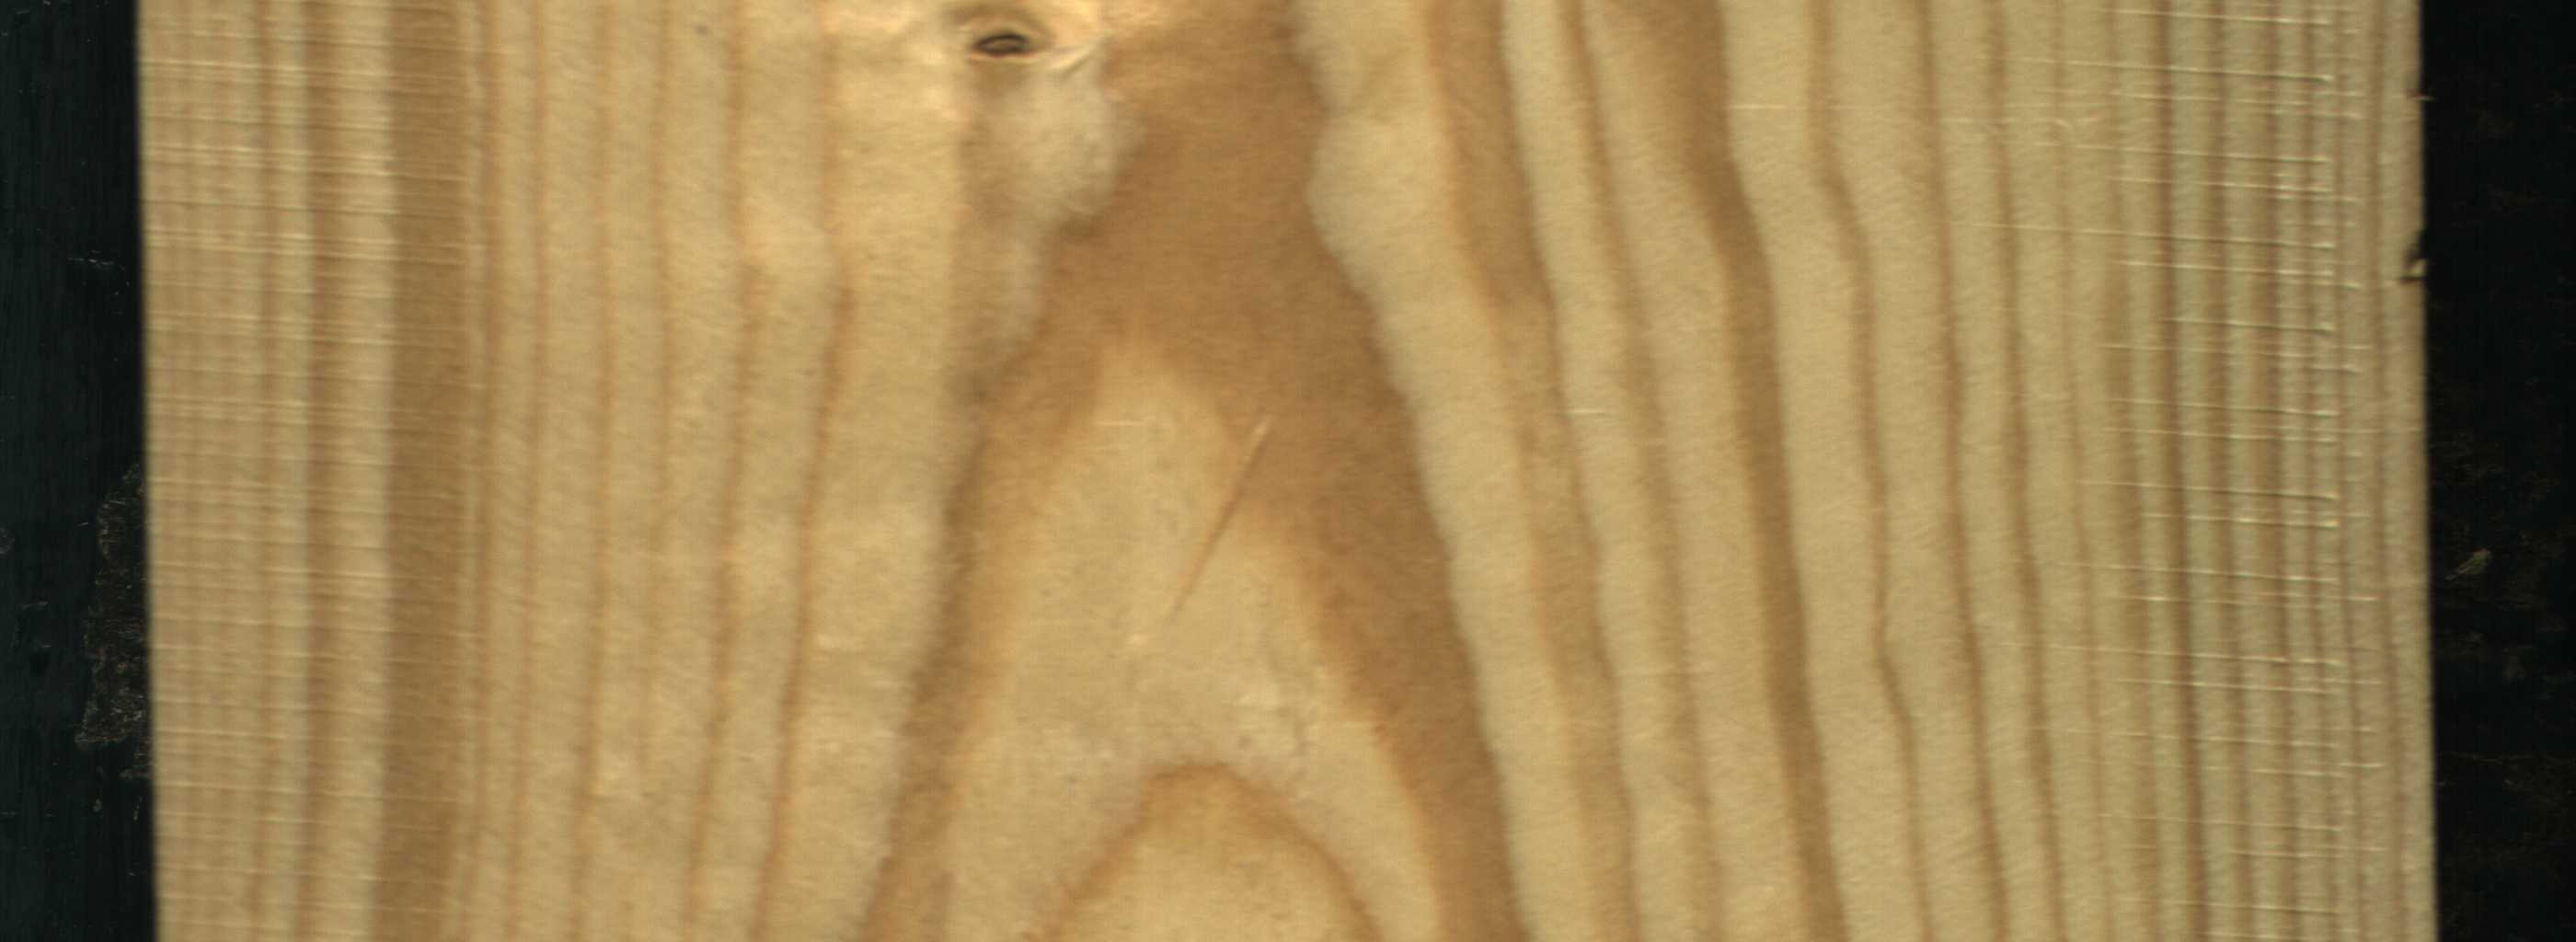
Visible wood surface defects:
Quartzity
Live_Knot